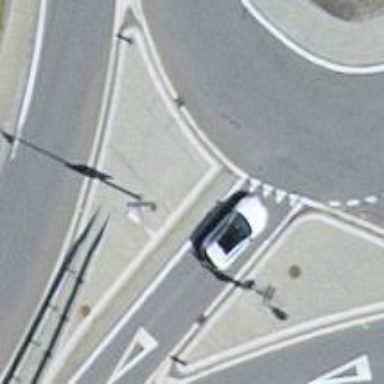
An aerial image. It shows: Road with "give way" sign.